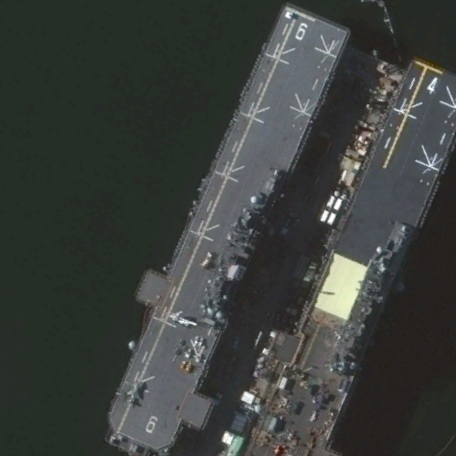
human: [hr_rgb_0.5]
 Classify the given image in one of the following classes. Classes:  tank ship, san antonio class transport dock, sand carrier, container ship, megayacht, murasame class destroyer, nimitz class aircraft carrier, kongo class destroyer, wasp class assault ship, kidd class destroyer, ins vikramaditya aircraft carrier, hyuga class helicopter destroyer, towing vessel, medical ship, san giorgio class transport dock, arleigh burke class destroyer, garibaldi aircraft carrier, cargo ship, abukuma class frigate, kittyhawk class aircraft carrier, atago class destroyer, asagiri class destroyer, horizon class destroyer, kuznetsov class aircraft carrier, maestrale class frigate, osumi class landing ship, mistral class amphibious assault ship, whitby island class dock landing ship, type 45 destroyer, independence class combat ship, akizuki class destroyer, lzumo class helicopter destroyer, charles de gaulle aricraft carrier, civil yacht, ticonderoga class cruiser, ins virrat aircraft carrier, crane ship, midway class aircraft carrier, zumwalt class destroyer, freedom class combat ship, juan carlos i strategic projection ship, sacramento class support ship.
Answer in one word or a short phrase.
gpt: Wasp class assault ship